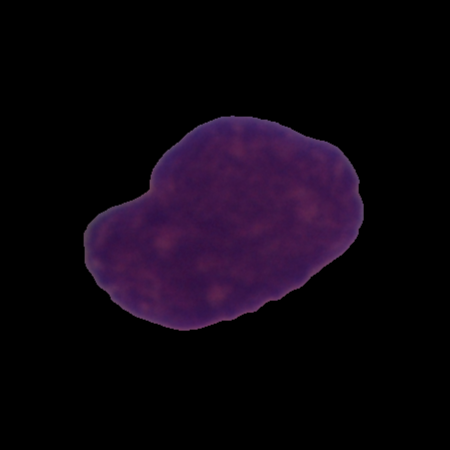
Label: cancer